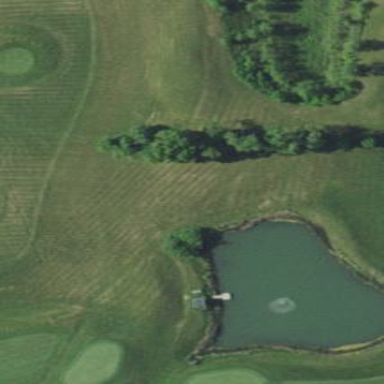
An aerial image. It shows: Water hazard in golf course. The hazard is natural water feature.